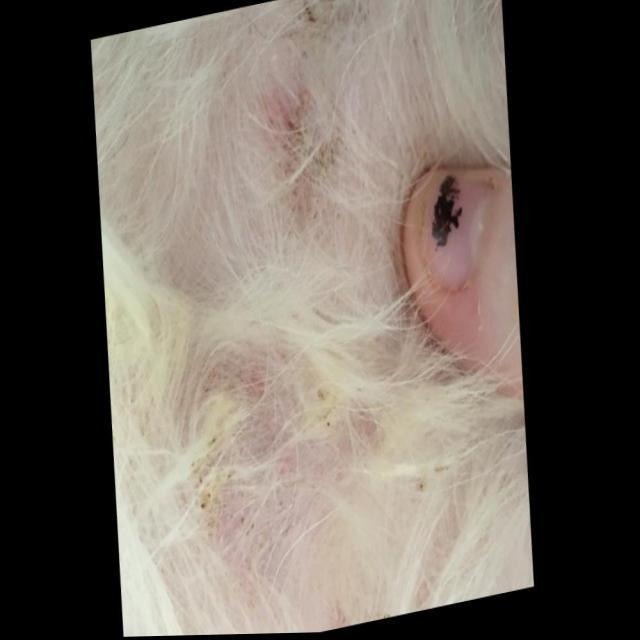
Canine ringworm (Dermatophytosis) — fungal infection caused by Microsporum or Trichophyton. Presents with circular alopecia, scaling, crusting, and broken hairs.